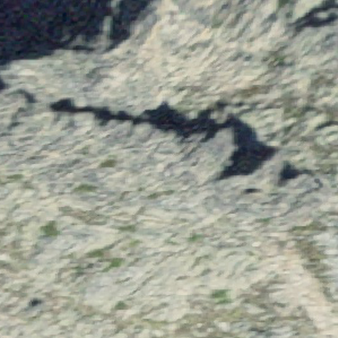
Label: other